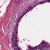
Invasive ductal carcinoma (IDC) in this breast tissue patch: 0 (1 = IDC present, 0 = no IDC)